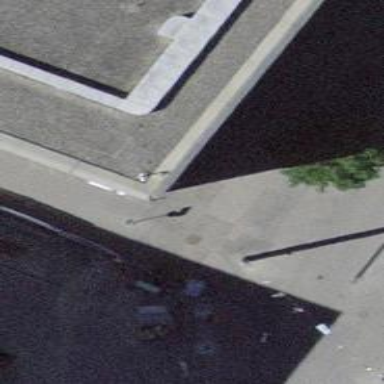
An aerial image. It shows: Surveillance object is present in the image.